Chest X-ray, AP view. Patient: 48 years old, sex F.
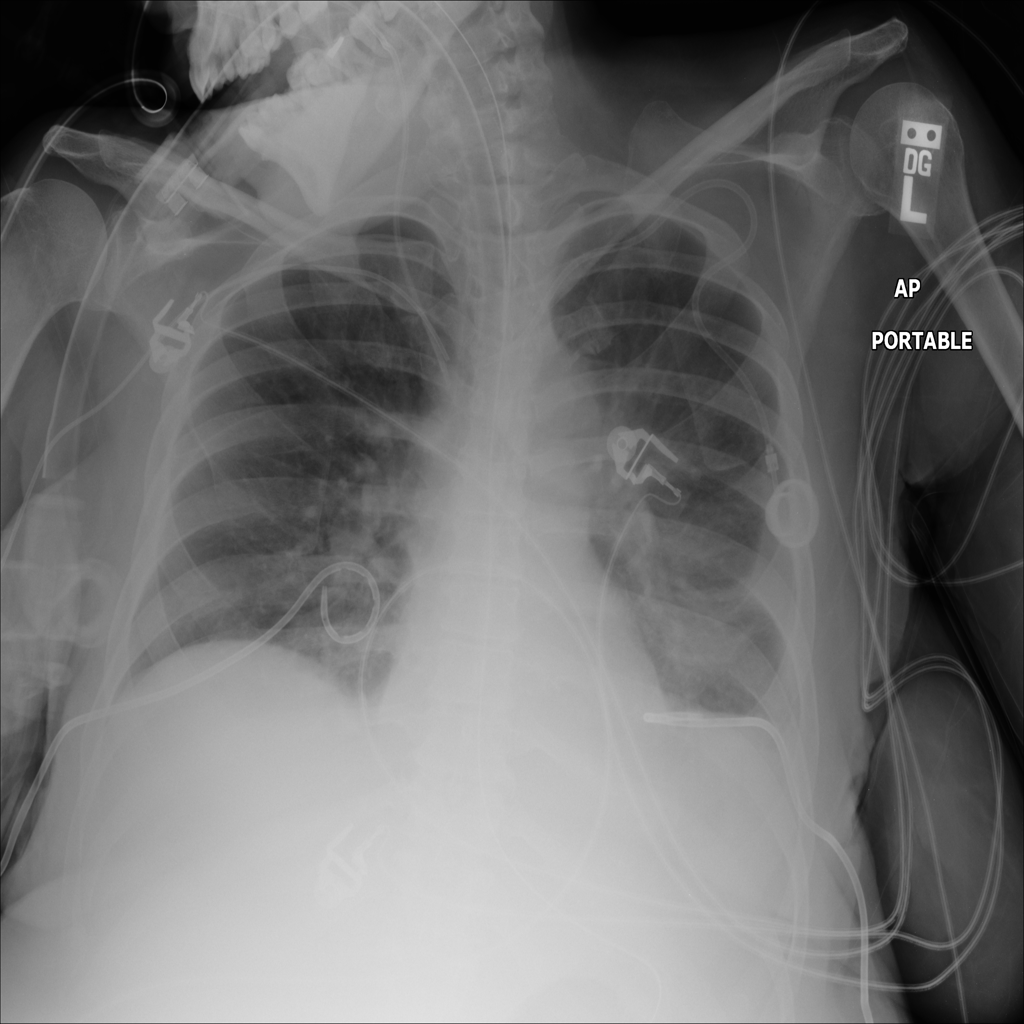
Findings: Effusion, Infiltration